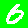
Digit: 6